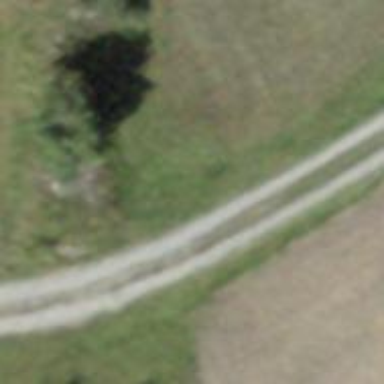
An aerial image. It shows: Track with grade 2 gravel surface.